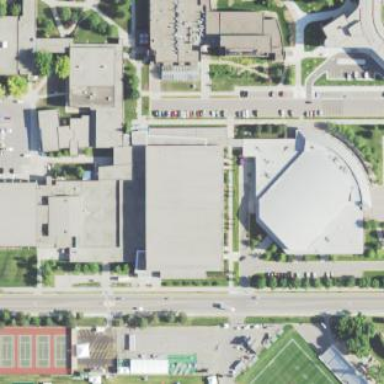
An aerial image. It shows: University building with sports center on the premises.